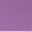
Piece: xx